Question:
Now when I click on the import button an operation is performed in the backend. For that while the GUI ceases control and I can't press any button but I want the cancel button to be available for pressing so that the user can cancel the ongoing operation.
I need some ideas on how to do it.
'''
JButton importButton = new JButton("Import");
importButton.addActionListener(new ActionListener() {
public void actionPerformed(ActionEvent arg0) {
for(ResourceListObject currentImage : imagesToBeImported){
String ImOid = String.valueOf(currentImage.getOID());
String image_content = restEngine.getimageContent(ImOid);
String str[]=new String[3];
str[0] = "aix";
str[1] = image_content;
str[2] = selectedRepository.concat("_").concat(currentImage.getName());
PowerVC_Image_Deployer imgDeployer= new PowerVC_Image_Deployer(str);
}
}
'''
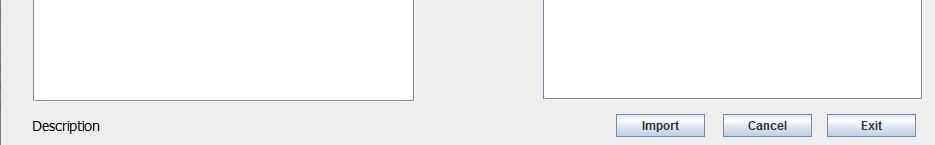
Answer: Your problem is that the GUI is calling the operation and blocks i.e. it waits for that operation to finish and since it's waiting, there can be no user interaction. To solve that problem you have to use multiple threads in your application.
> Careful use of concurrency is particularly important to the Swing
programmer. A well-written Swing program uses concurrency to create a
user interface that never "freezes" -- the program is always responsive
to user interaction, no matter what it's doing. To create a responsive
program, the programmer must learn how the Swing framework employs
threads.
You can find more information here : <URL>